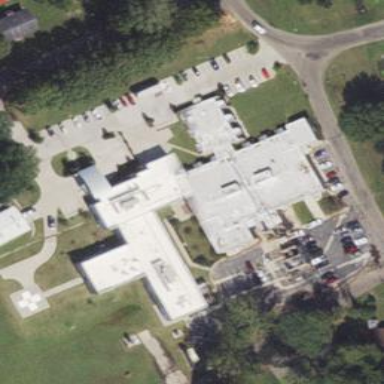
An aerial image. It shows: Hospital providing healthcare services.